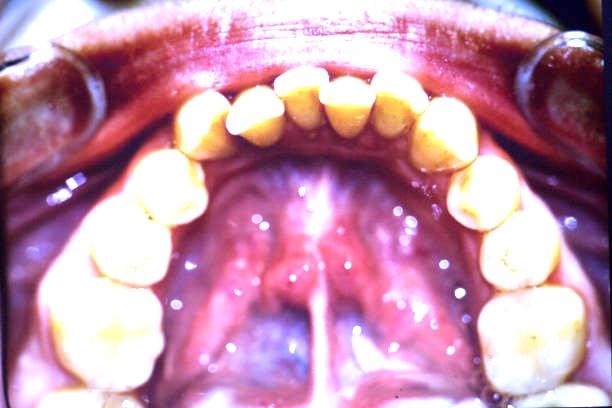
Condition: Gingivitis